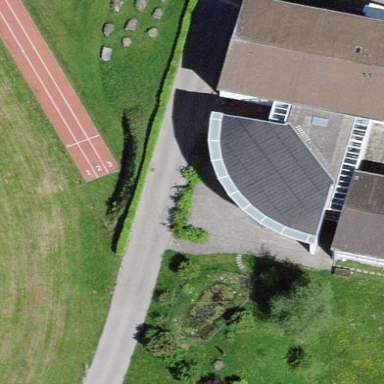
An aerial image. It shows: School building.